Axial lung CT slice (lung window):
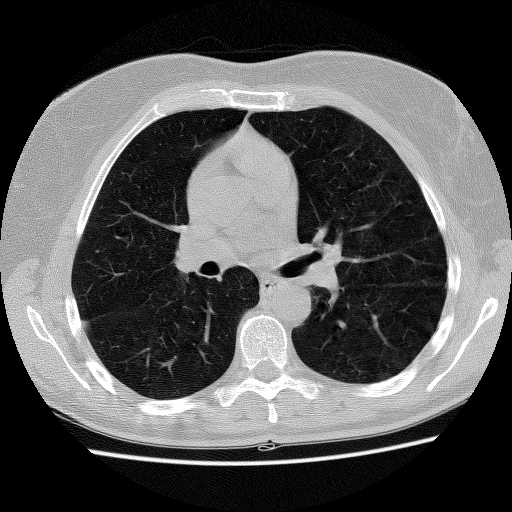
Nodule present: no